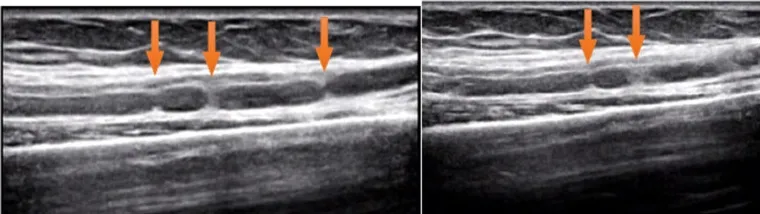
The longitudinal ultrasound image shows multiple HLCs of AIN (arrow).
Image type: radiology (tractography)